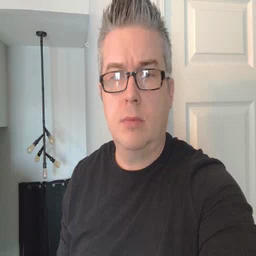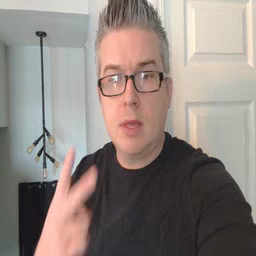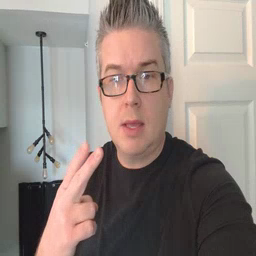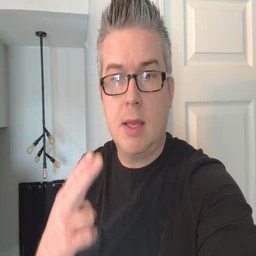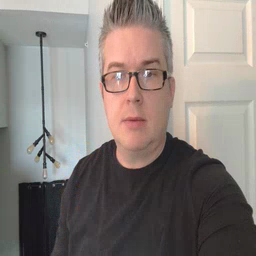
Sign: scissors